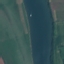
Label: River